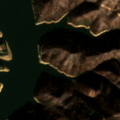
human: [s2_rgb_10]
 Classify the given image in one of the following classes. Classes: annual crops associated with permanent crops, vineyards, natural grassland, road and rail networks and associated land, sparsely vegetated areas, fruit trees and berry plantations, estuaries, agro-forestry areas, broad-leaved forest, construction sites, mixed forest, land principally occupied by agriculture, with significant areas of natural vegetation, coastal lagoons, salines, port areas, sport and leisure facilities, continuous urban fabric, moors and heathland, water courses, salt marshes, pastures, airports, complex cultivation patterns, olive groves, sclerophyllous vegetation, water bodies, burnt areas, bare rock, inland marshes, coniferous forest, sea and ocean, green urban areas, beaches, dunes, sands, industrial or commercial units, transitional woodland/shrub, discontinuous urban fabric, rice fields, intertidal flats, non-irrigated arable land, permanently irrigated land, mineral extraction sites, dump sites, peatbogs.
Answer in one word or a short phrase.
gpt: coniferous forest, transitional woodland/shrub, water bodies